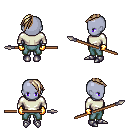
a pixel art fantasy rpg character, female body template, dark elf, purple skin, white long-sleeve shirt, teal pants, white blonde long mohawk hairstyle, gold gloves, metal boots, spear, four views (front, back, left, right), 2x2 character sprite sheet, small pixel art, hard edges, no anti-aliasing